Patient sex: M
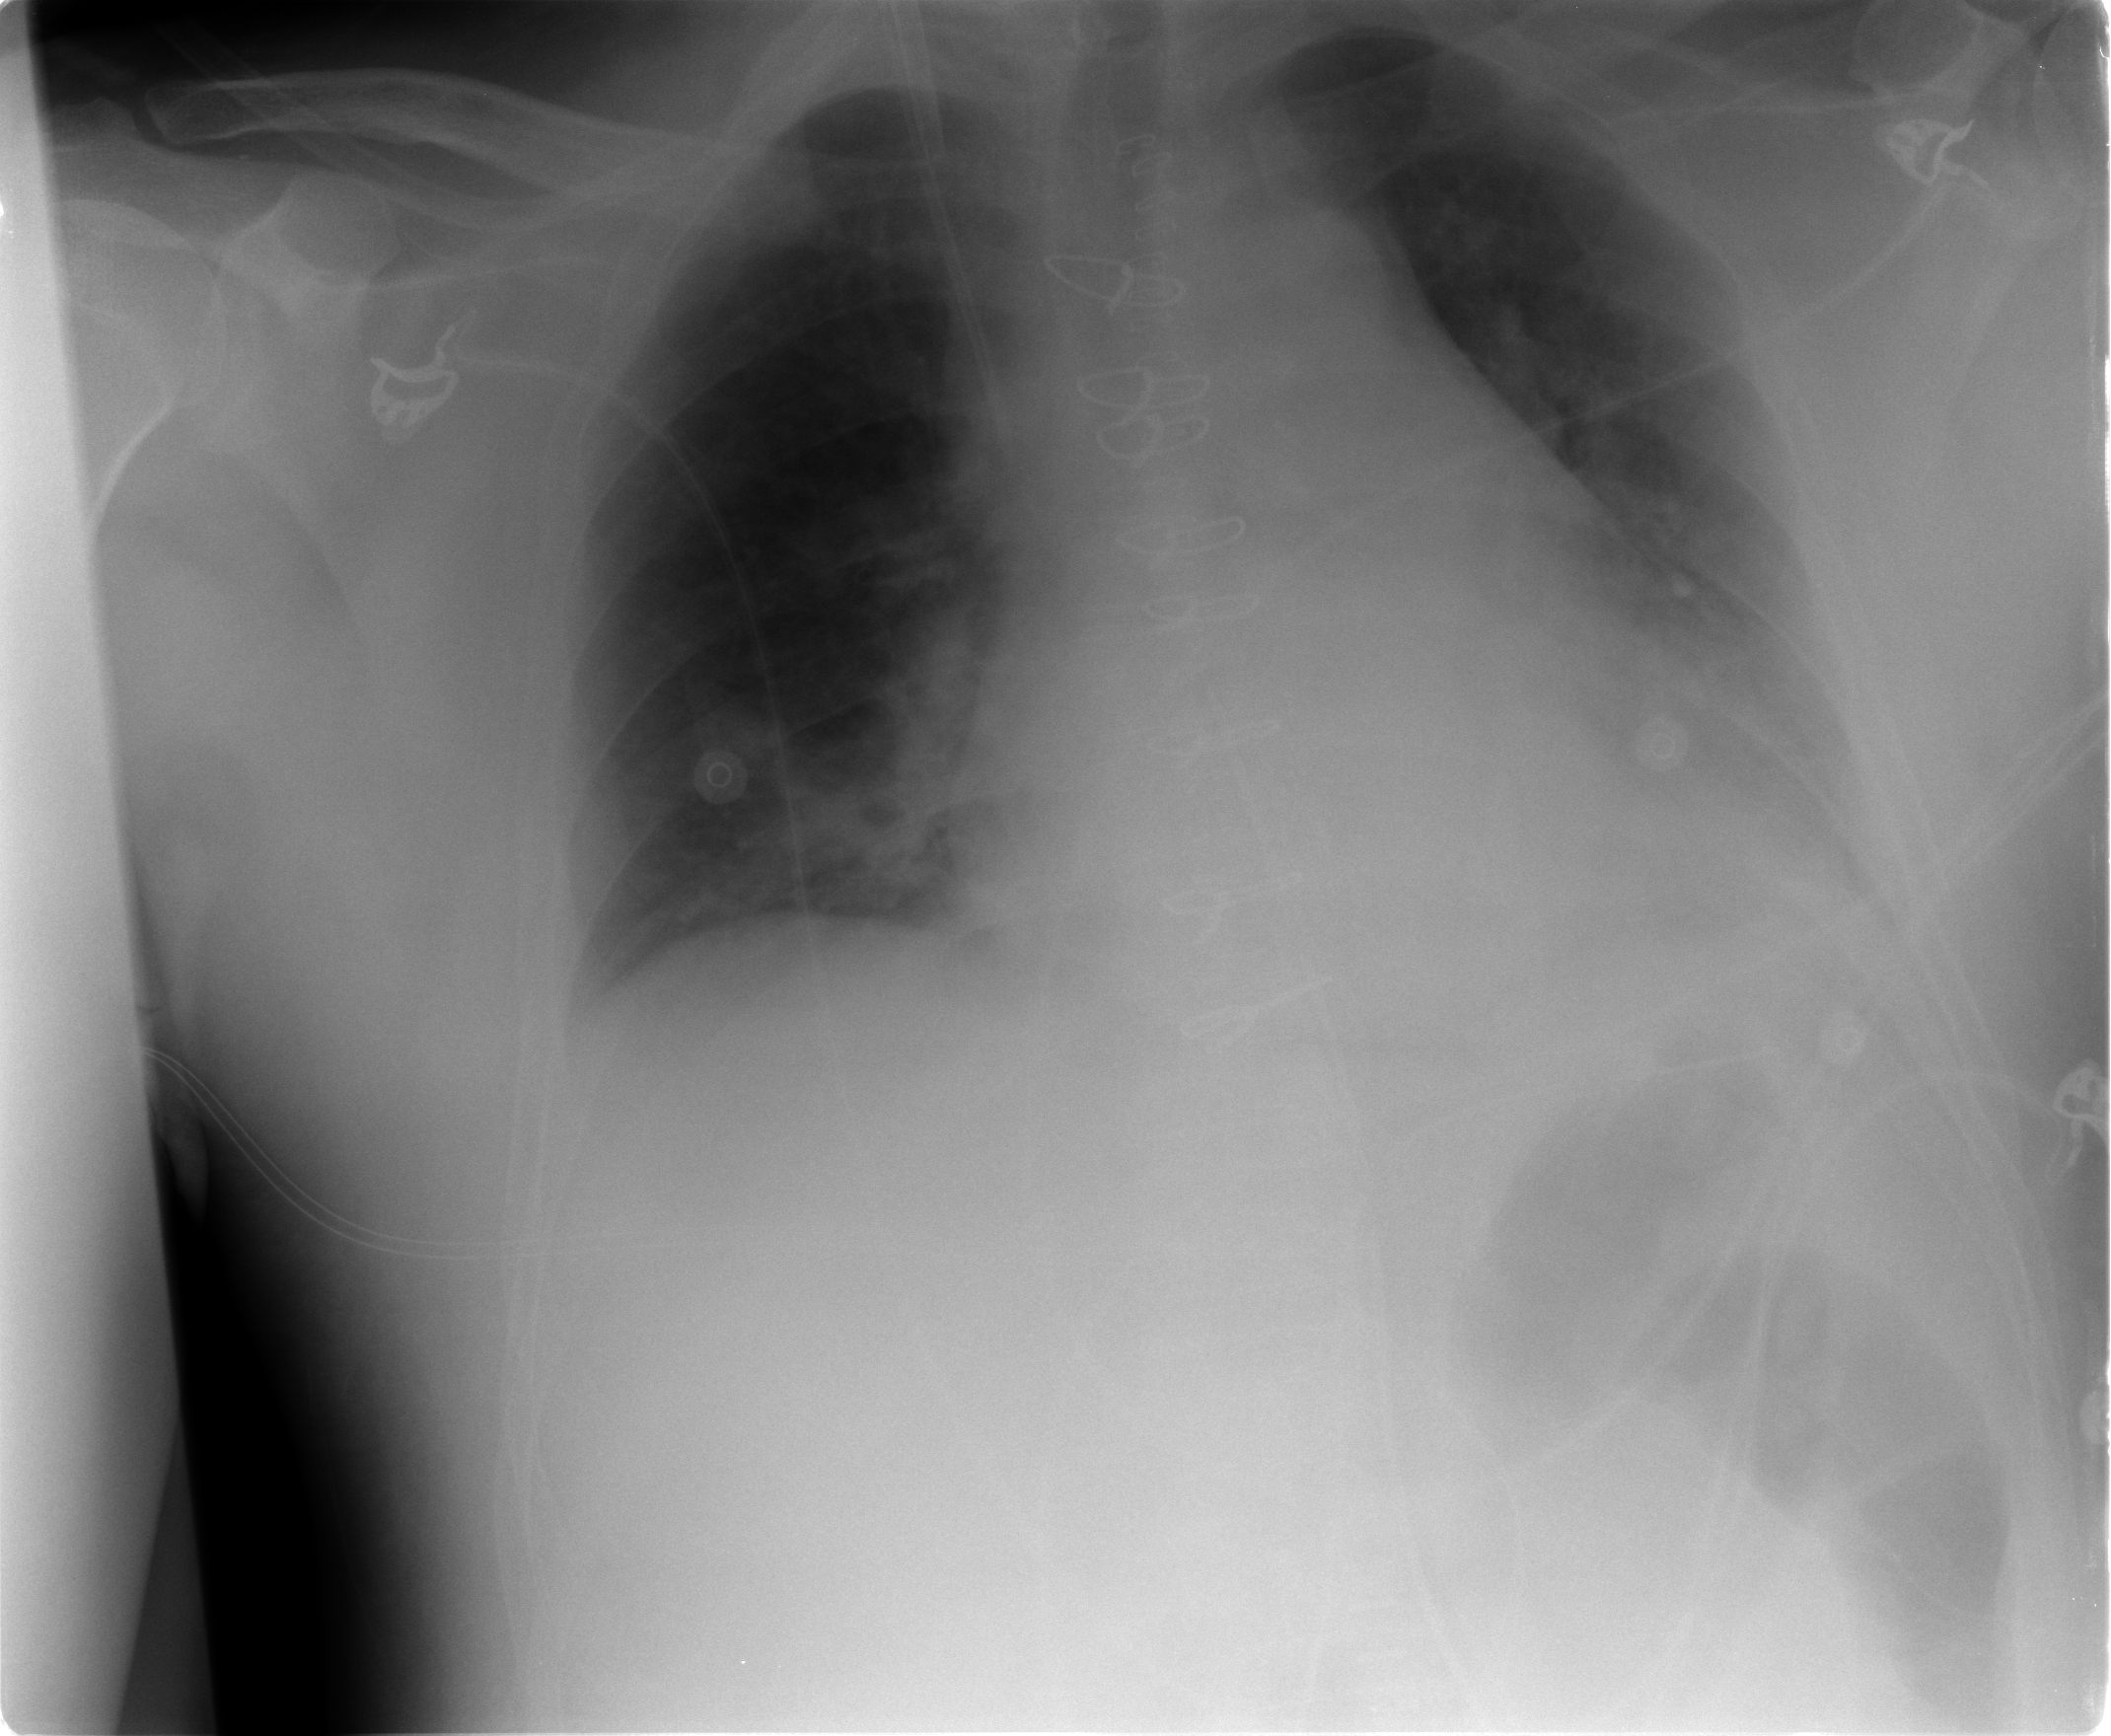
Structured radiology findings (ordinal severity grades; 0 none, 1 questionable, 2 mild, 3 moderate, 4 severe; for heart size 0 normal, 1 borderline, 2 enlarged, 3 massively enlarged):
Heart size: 2
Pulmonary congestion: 2
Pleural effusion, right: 0
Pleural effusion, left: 2
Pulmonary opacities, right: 0
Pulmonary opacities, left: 0
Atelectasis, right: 2
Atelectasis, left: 2